Question: I want the bar items to like in the instagram app:

In the inspector in xcode 6 I remove the title and choose a @2x (50px) and a @3x (75px) image. However the image does not use the free space of the removed text. Any ideas how to achieve the same tab bar item image like in the instagram app?
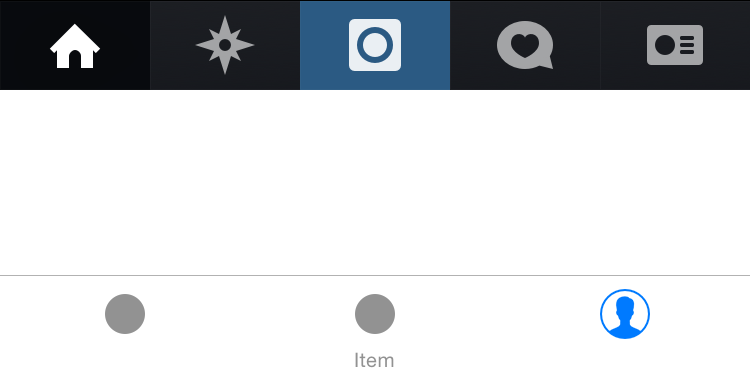
Answer: You should play with 'imageInsets' property of 'UITabBarItem'. Here is sample code:
'''
let tabBarItem = UITabBarItem(title: nil, image: UIImage(named: "more")
tabBarItem.imageInsets = UIEdgeInsets(top: 9, left: 0, bottom: -9, right: 0)
'''
Values inside 'UIEdgeInsets' depend on your image size. Here is the result of that code in my app: